Question: What is association classes, how to implement the association classes for this given model.
See the screen shot

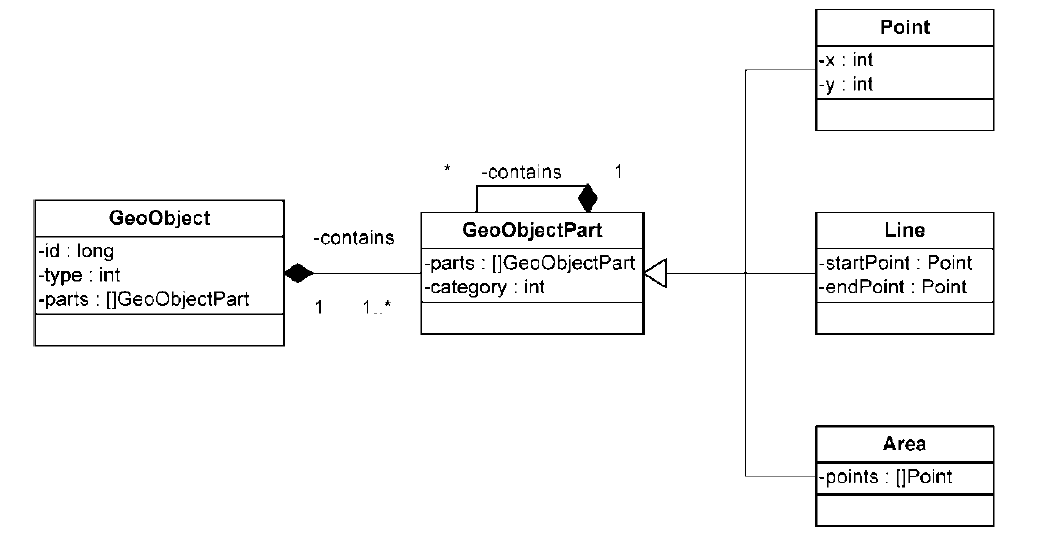
Answer: Basically:
'''
class GeoObjectPart
{
public int Category { get; set; }
public IEnumerable<GeoObjectPart> Parts { get; set; }
}
class GeoObject
{
public int ObjectType { get; set; } // do not use Type as a property name!
public long Id { get; set; }
public IEnumerable<GeoObjectPart> Parts { get; set; }
}
'''
And 'Line, Point, Area' inherits 'GeoObjectPart' class.
BTW, 'GeoObject.Type' and 'GeoObjectPart.Category' means the same? In such case consider some redesign because you can use single class instead of both 'GeoObject and GeoObjectPart'
Also, few recommendations:
- - 'base''GeoObjectBase'- 'GeoObjectBase'- 'public setters'